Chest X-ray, PA view. Patient: 53 years old, sex M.
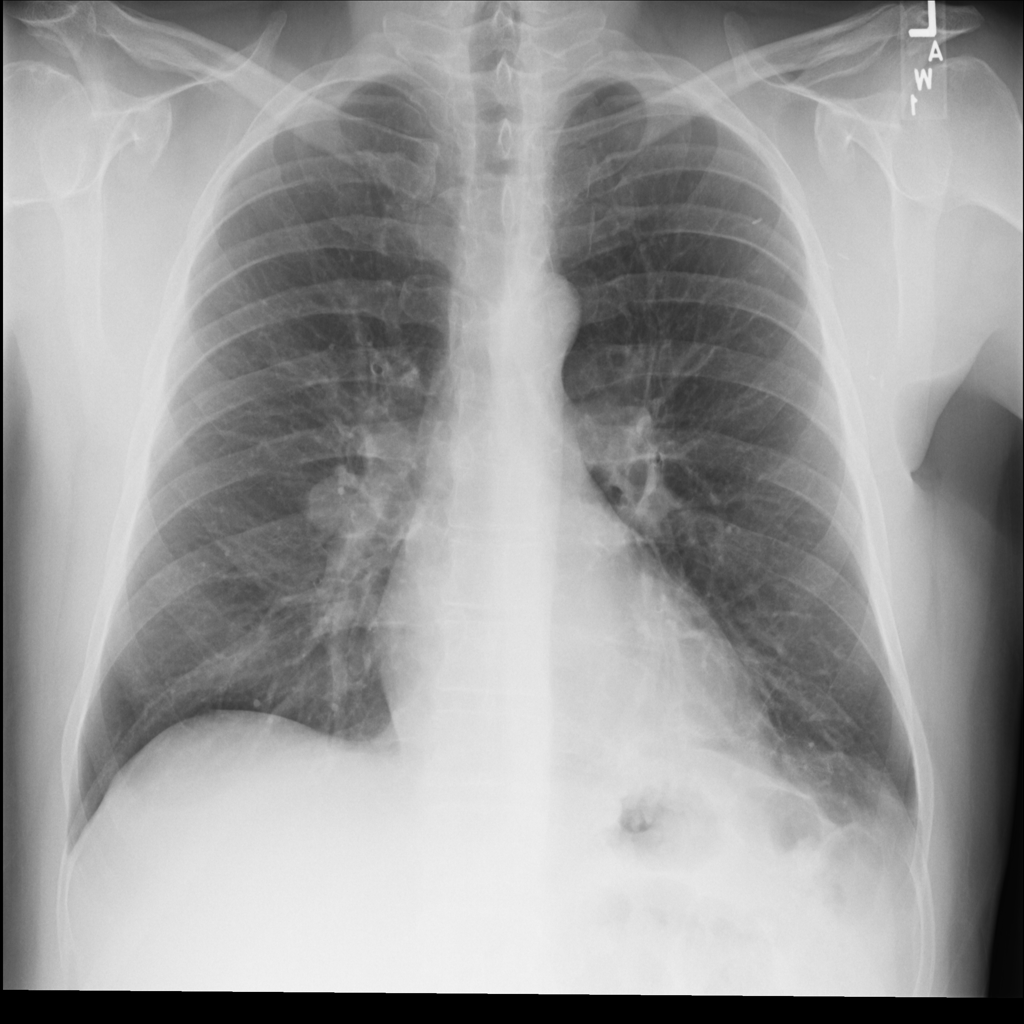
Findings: Nodule